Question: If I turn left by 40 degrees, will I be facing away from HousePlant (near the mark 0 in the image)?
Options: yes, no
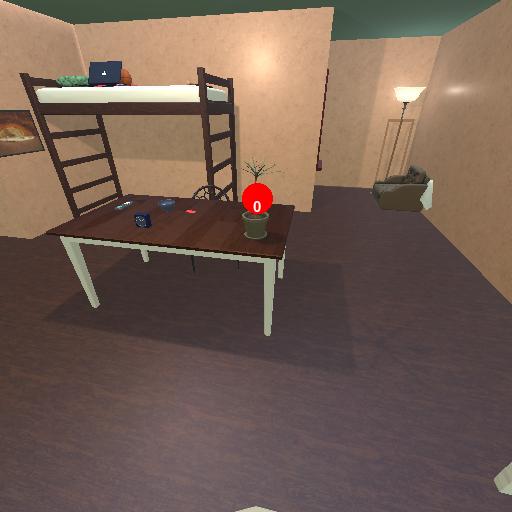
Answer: yes